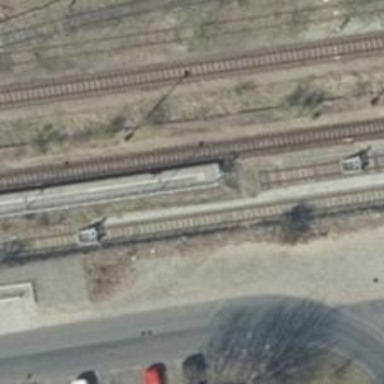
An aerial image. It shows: Railway signal.